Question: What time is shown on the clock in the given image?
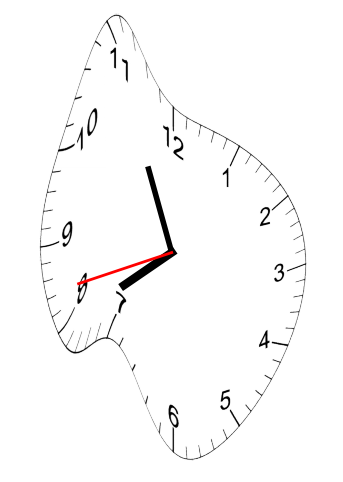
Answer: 07:55:42